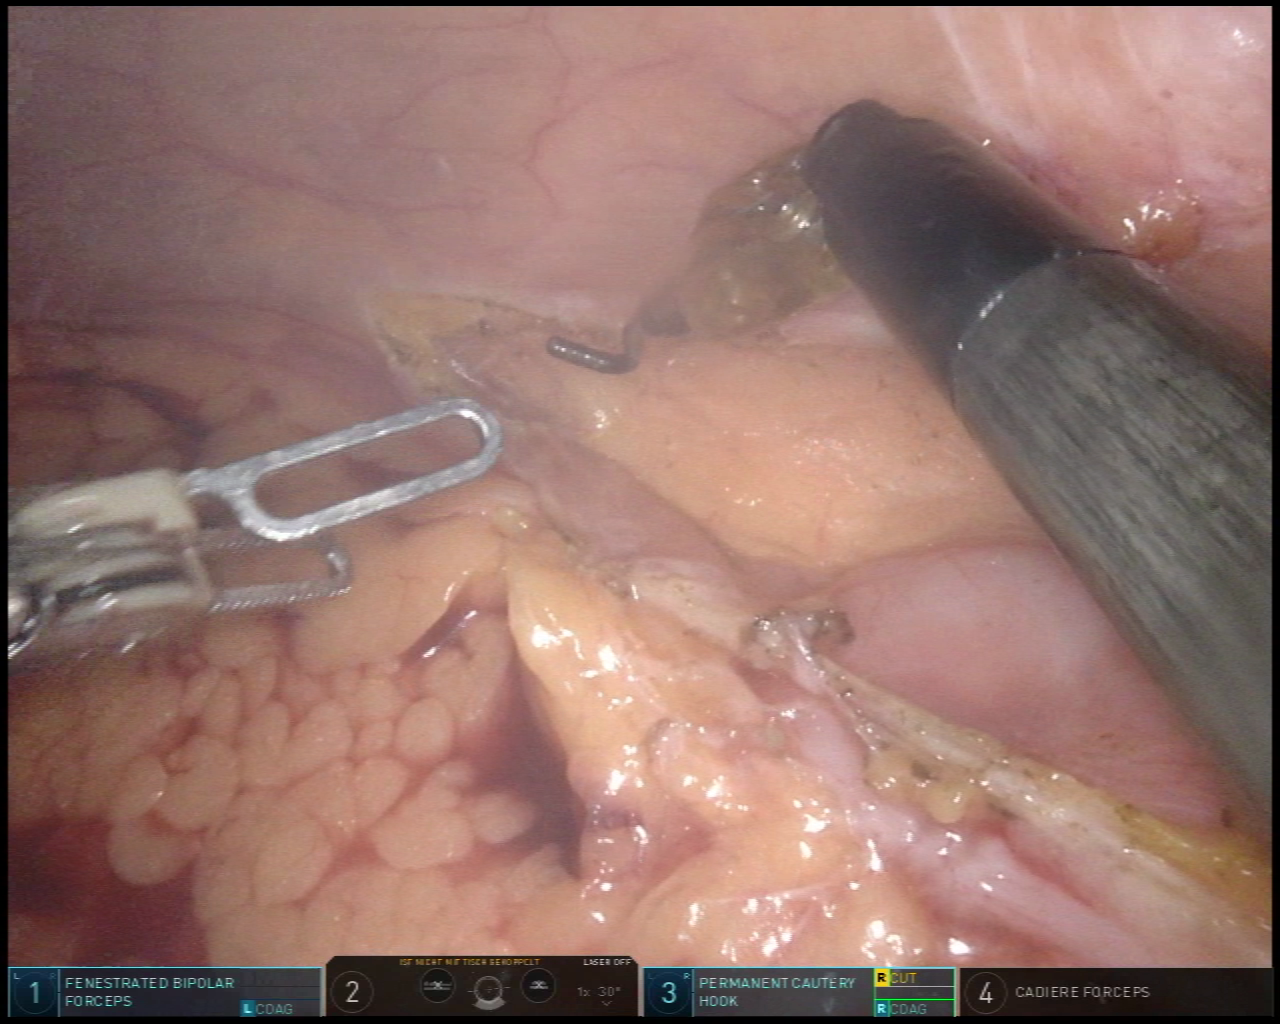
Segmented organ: colon
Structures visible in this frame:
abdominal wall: yes
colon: yes
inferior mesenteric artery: no
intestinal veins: no
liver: no
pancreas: no
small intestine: no
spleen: no
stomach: no
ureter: no
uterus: no
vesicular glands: no